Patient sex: M
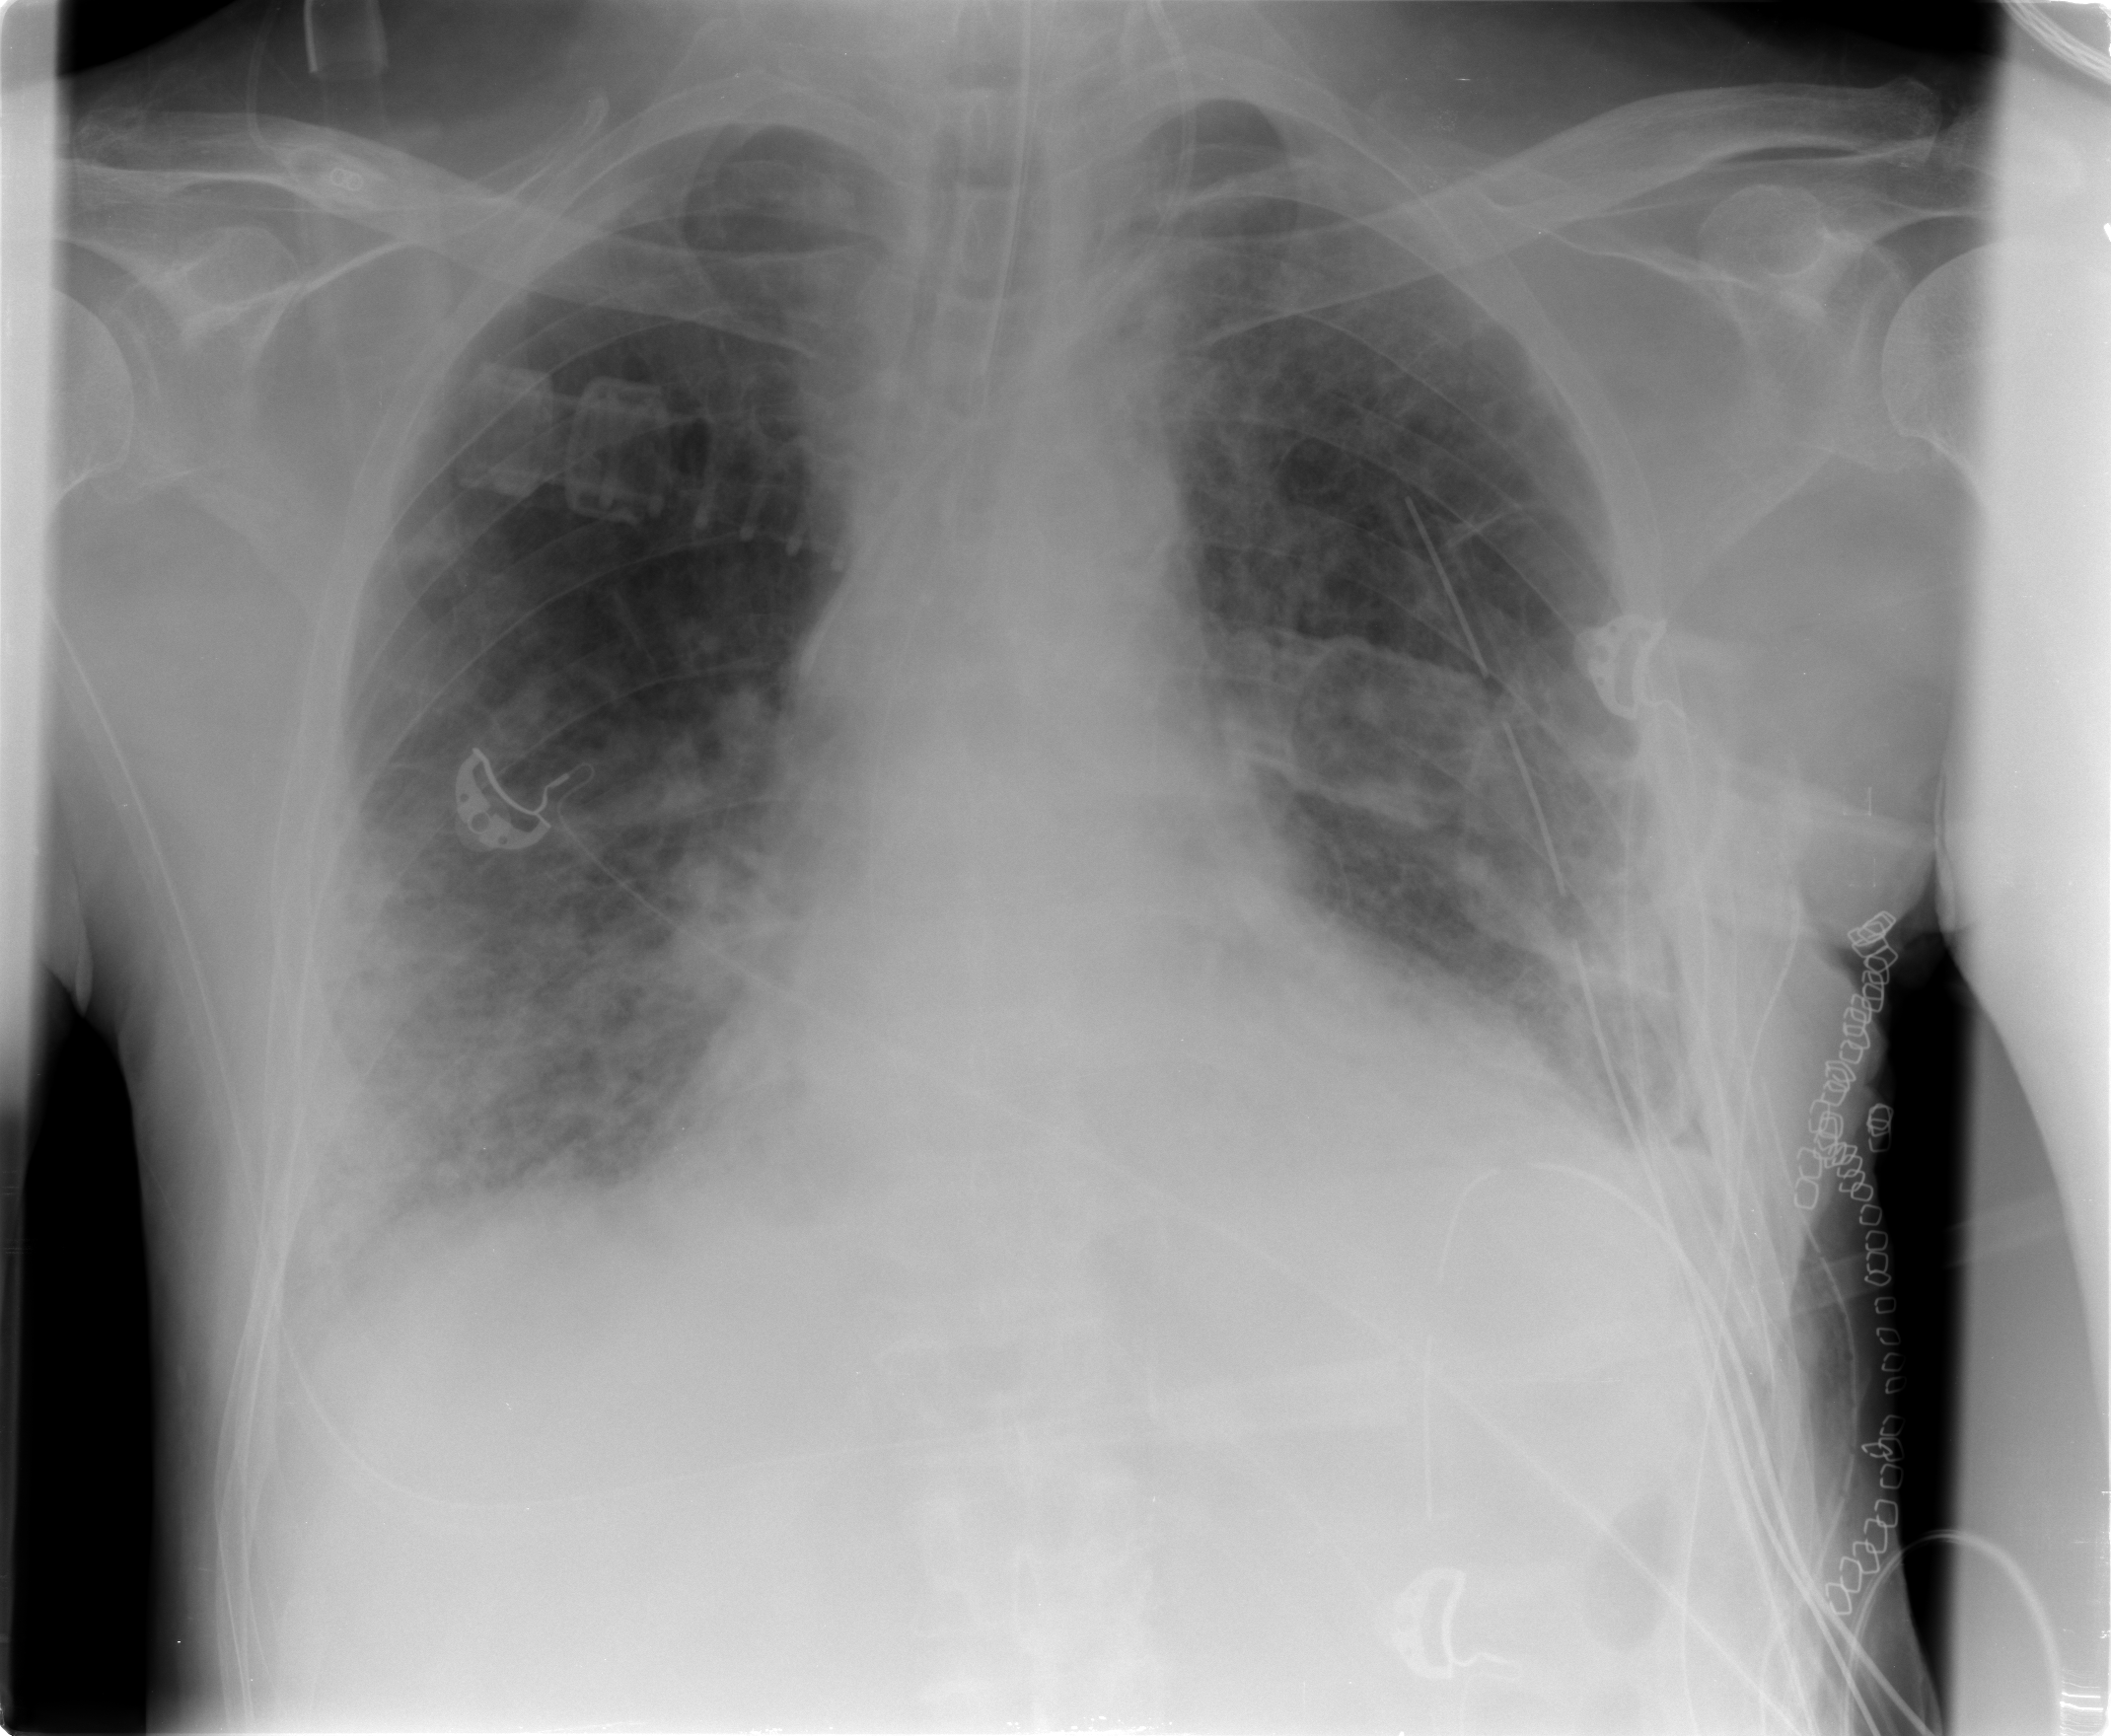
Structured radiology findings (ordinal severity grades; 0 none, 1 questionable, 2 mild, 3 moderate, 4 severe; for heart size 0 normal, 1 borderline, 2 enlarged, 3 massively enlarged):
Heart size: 2
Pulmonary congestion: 2
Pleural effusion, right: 0
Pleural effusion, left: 0
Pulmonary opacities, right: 3
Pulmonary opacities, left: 2
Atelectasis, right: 2
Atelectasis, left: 2